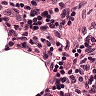
Metastatic tissue present: no